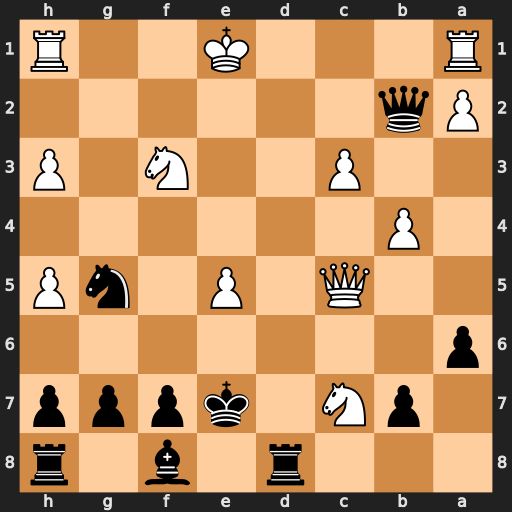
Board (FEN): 3r1b1r/1pN1kppp/p7/2Q1P1nP/1P6/2P2N1P/Pq6/R3K2R
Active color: b
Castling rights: KQ
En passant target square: -
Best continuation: Kd7 Rd1+ Kc8 Rxd8+ Kxd8 Qd5+ Kxc7 O-O Nxh3+